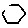
Label: hexagon